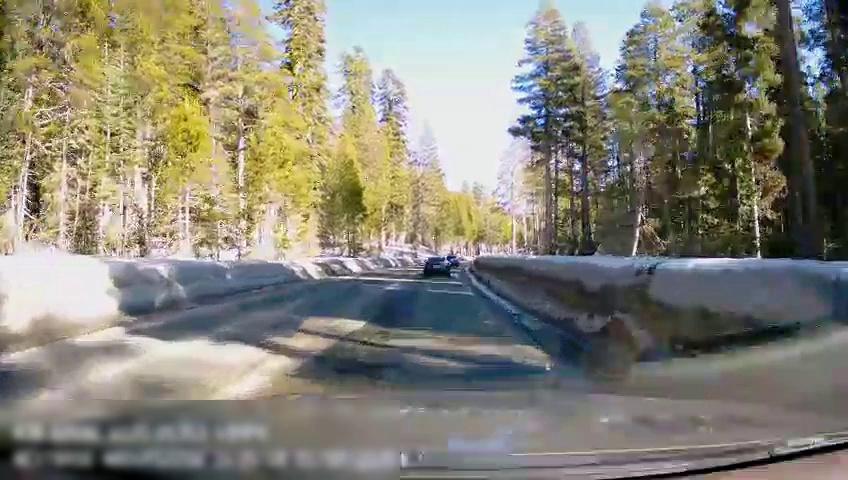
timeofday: Day
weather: Snowy
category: Drivable Space
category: Vehicles | Car
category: Vehicles | Car